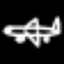
Label: airplane